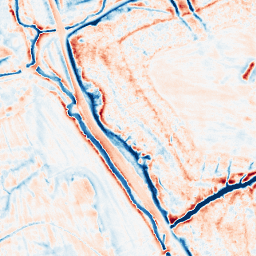
Category: edge_preserving
Decomposition family: guided
Decomposition parameters: radius: 4
eps: 0.1
Upsampling method: sinc_hamming
Upsampling parameters: scale: 4
kernel_size: 8
Upsampling scale: 4